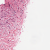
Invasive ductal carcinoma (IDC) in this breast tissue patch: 1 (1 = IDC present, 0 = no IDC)